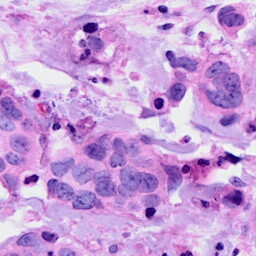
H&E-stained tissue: Breast